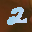
Label: 2